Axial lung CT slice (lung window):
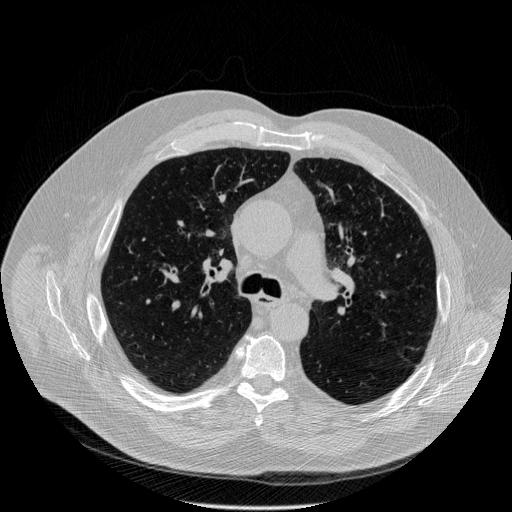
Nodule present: no